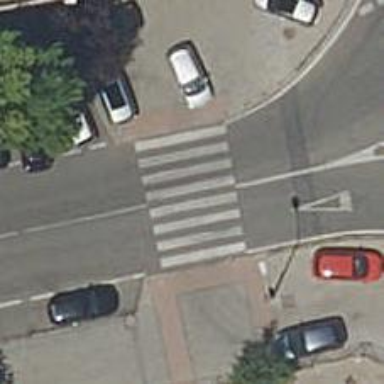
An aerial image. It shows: Marked crossing on the road.